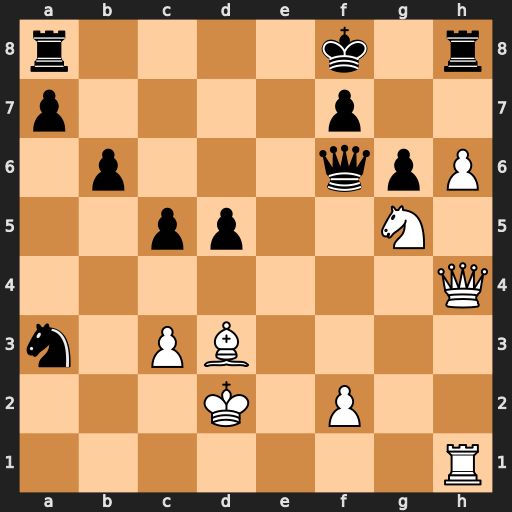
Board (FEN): r4k1r/p4p2/1p3qpP/2pp2N1/7Q/n1PB4/3K1P2/7R
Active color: w
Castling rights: -
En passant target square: -
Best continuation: Nh7+ Rxh7 Qxf6